Field crop: maize
Growth stage: 2
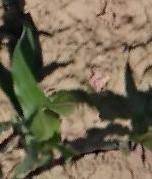
Species: maize